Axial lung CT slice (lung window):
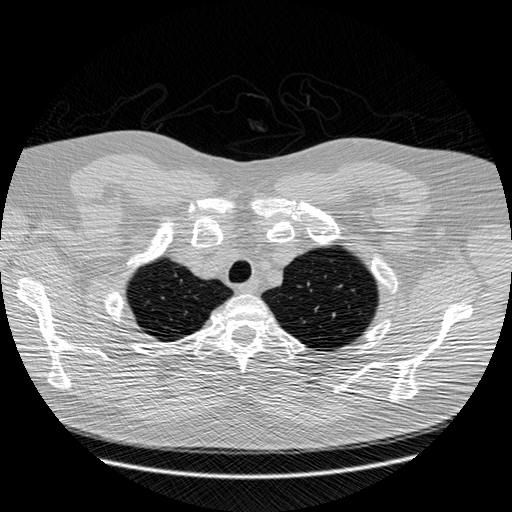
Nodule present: no